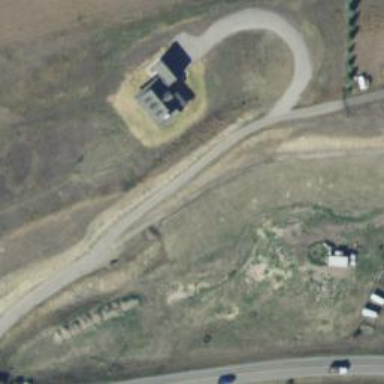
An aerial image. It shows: Driveway leading to service road.